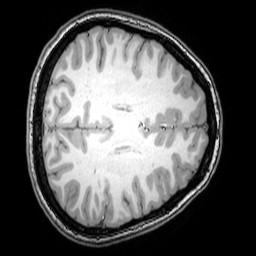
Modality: T1w
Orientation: axial
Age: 25
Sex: female
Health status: healthy
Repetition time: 0.081 s
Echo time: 0.037 s